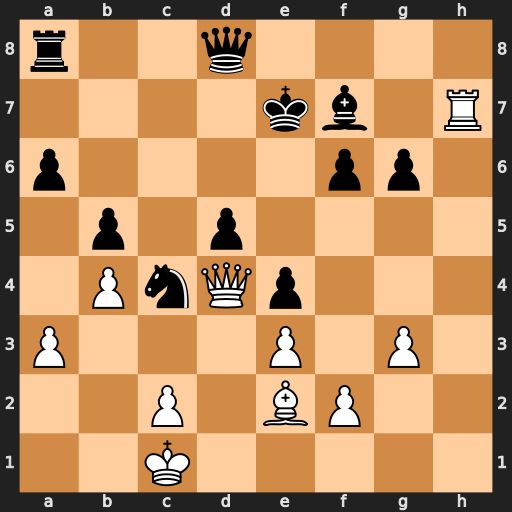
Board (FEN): r2q4/4kb1R/p4pp1/1p1p4/1PnQp3/P3P1P1/2P1BP2/2K5
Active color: w
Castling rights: -
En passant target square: -
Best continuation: Bxc4 bxc4 Qc5+ Ke6 Qc6+